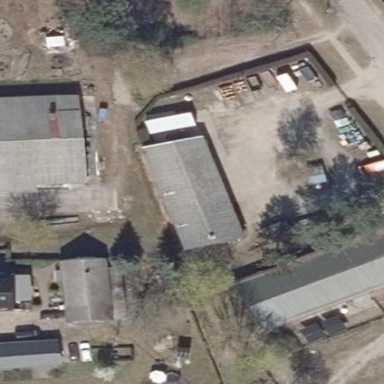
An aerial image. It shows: Building designated for road maintenance.